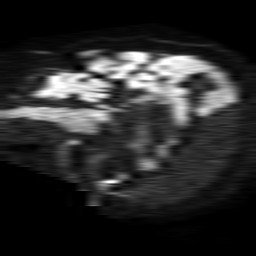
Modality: TRACE
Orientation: sagittal
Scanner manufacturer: philips
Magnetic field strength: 1.5 T
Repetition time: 4.6 s
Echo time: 0.08941 s